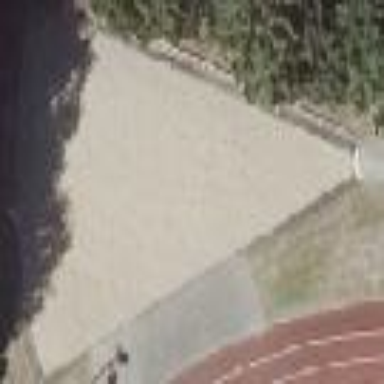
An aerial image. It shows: Athletics pitch with sandy surface for leisure land activities.